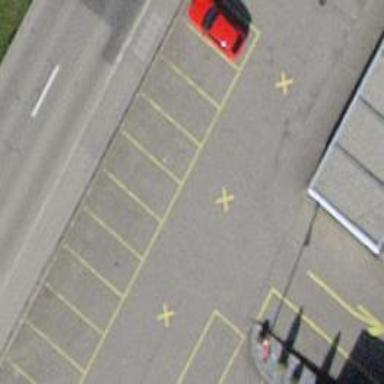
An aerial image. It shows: Parking aisle designated as service road.